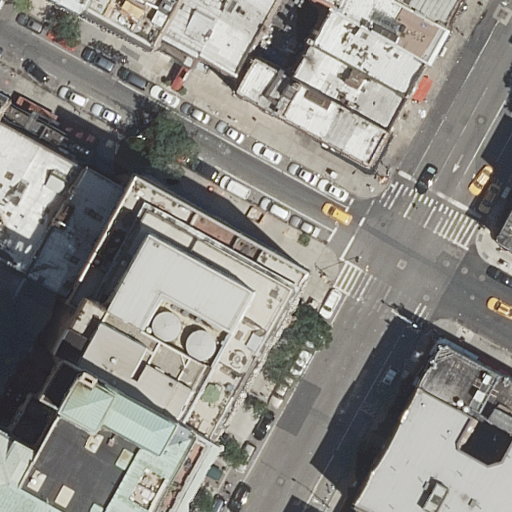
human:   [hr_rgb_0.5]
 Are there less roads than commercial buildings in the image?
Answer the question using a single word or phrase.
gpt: no

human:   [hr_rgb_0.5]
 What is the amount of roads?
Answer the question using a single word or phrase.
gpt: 2

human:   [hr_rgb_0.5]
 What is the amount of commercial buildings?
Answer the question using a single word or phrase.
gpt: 0

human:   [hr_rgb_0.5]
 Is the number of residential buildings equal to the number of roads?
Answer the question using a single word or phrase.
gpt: no

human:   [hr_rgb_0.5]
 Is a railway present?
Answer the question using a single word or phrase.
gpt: no

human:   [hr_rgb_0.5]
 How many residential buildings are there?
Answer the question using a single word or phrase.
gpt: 18

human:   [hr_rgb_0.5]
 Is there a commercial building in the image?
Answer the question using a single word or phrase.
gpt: no

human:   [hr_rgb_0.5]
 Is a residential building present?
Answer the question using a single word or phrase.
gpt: yes

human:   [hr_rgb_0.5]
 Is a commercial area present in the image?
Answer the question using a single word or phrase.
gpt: no

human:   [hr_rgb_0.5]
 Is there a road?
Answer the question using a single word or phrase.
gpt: yes

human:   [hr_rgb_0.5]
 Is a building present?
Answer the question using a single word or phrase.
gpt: yes

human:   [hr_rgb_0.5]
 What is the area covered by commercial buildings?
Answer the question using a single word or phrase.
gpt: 0m2

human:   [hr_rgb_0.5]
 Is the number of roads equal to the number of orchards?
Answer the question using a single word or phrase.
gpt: no

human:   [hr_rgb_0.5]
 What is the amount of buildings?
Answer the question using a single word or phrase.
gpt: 18

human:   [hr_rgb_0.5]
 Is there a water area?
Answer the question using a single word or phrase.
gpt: no

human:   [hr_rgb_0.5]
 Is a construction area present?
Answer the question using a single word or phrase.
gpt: no

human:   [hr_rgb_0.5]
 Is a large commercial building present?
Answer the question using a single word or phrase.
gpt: no

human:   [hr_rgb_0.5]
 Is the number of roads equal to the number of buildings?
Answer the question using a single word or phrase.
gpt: no

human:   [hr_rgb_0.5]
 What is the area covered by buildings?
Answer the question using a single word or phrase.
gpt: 7484m2

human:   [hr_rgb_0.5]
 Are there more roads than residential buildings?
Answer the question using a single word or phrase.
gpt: no

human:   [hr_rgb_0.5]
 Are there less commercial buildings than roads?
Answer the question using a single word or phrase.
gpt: yes

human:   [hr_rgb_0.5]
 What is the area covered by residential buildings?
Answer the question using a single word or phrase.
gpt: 7484m2

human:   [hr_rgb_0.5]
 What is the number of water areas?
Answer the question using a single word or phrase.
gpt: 0

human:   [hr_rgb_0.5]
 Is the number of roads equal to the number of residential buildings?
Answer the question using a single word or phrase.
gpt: no

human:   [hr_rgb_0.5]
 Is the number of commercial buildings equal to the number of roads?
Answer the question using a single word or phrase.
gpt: no

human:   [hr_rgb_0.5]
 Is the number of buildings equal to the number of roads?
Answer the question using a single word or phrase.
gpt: no

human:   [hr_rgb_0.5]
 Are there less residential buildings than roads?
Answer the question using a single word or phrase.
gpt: no

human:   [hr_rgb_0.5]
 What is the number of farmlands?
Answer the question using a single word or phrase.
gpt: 0

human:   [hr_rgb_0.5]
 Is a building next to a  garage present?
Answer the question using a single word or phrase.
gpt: no

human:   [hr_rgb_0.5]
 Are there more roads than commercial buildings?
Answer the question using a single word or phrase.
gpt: yes

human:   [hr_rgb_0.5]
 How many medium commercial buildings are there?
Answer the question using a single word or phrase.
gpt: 0

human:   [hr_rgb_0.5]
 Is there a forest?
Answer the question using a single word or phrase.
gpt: no

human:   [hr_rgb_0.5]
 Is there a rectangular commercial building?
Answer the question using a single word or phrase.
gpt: no

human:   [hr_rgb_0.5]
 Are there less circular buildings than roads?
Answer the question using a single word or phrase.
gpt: yes

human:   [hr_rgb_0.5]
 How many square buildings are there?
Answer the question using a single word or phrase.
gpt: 0

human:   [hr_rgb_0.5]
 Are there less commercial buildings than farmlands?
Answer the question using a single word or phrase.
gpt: no

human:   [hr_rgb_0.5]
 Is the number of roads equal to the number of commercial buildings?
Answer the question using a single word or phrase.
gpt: no

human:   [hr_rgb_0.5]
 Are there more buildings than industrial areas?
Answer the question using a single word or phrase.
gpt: yes

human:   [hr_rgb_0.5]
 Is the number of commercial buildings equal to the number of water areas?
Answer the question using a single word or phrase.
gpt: yes

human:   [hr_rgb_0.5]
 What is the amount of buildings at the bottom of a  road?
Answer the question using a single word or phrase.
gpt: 6

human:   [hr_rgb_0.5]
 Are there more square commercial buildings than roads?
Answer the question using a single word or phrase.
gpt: no

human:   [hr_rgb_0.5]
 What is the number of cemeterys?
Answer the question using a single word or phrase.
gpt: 0

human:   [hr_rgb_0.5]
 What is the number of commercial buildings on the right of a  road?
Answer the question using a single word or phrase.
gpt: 0

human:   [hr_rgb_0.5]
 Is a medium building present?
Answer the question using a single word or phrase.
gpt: yes

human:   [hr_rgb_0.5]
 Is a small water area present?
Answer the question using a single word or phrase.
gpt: no

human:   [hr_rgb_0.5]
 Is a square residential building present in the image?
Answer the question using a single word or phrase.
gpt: no

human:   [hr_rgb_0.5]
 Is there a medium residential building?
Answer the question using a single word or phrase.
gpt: yes

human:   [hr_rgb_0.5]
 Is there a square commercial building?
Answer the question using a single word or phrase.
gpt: no

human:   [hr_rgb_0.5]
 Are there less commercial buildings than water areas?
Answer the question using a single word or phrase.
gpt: no

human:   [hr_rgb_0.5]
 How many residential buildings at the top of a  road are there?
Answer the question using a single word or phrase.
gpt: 12

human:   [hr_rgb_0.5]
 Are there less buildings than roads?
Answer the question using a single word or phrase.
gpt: no

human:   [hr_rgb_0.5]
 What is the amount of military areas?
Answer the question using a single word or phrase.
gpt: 0

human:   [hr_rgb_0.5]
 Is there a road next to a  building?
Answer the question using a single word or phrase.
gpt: yes

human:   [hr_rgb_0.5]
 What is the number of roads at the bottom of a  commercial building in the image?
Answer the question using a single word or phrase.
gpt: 0

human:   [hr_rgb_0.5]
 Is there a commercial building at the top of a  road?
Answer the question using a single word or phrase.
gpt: no

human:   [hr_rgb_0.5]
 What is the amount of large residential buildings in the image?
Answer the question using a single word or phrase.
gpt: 5

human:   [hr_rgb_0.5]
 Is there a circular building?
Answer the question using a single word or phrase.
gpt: no

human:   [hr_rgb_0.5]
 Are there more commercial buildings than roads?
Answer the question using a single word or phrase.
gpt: no

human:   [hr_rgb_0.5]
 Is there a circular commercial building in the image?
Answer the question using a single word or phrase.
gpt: no

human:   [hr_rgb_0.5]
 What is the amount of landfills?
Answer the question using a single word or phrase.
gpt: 0

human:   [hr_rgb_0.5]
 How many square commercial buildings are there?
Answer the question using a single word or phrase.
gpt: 0

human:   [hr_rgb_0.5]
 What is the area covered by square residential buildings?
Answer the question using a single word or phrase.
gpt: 0m2

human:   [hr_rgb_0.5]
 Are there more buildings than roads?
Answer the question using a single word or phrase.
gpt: yes

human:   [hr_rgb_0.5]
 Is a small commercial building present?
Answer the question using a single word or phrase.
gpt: no